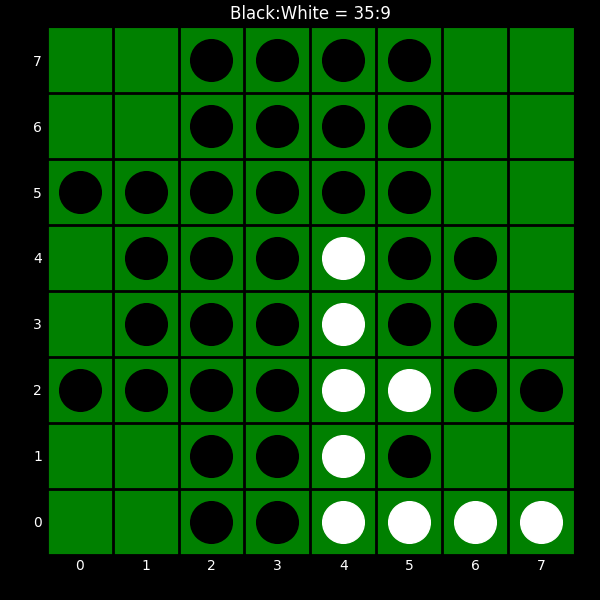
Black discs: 35
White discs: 9